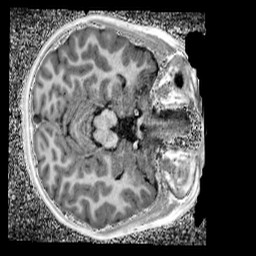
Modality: UNIT1_denoised
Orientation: axial
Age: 10
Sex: male
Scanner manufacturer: siemens
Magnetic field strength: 3 T
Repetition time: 4 s
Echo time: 0.00299 s